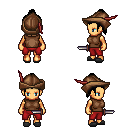
a pixel art fantasy rpg character, female body template, human, tanned skin, brown sleeveless shirt, red pants, black long topknot hairstyle, leather cap, gray slippers, dagger, four views (front, back, left, right), 2x2 character sprite sheet, small pixel art, hard edges, no anti-aliasing